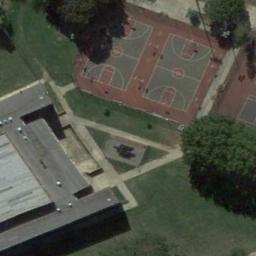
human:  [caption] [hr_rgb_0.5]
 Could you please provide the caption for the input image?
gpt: There are two basketball courts next to a building .

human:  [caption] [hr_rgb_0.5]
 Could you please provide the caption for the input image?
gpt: The irregular building is next to two basketball courts .

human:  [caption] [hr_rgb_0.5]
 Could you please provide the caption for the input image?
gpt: Two basketball courts on the lawn with some trees and a building beside .

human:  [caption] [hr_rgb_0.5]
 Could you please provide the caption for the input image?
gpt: Two basketball courts are next to a huge building, Beside which are lawns and trees .

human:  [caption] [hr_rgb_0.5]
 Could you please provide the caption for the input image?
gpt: There are two basketball courts of the same size side by side in the upper right corner .